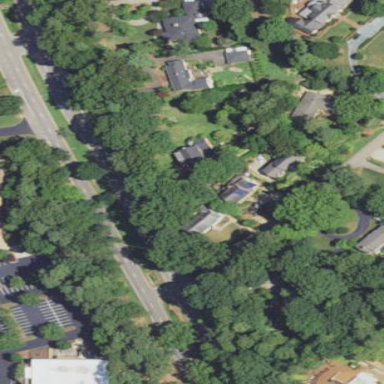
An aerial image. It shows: Residential area within neighborhood.